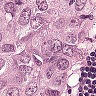
Metastatic tissue present: yes